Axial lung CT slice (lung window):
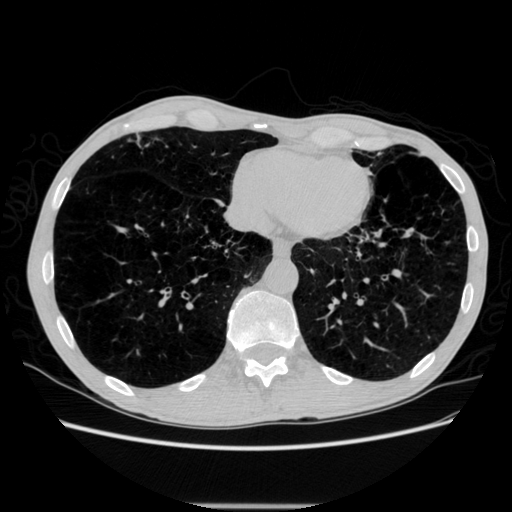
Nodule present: no